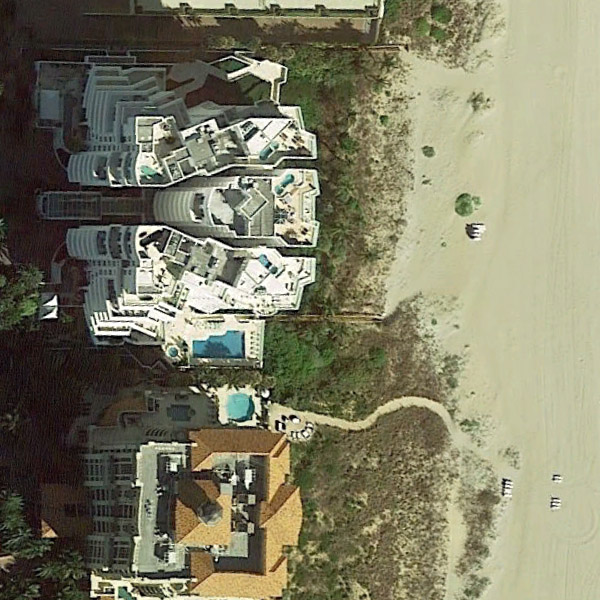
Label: Resort